Field crop: maize
Growth stage: 2
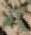
Species: atriplex